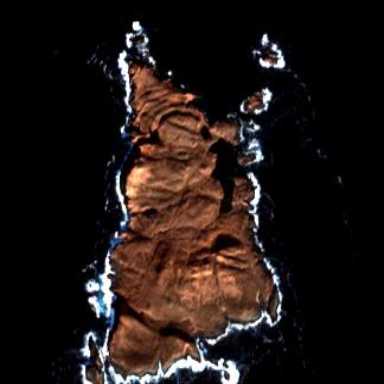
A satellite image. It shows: Island with natural coastline.